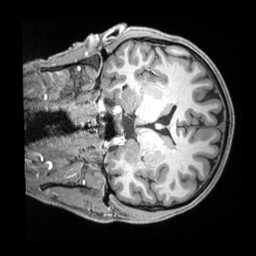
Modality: T1w
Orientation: coronal
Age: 29
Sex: male
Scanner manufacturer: siemens
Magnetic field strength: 3 T
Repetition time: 2.4 s
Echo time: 0.00226 s